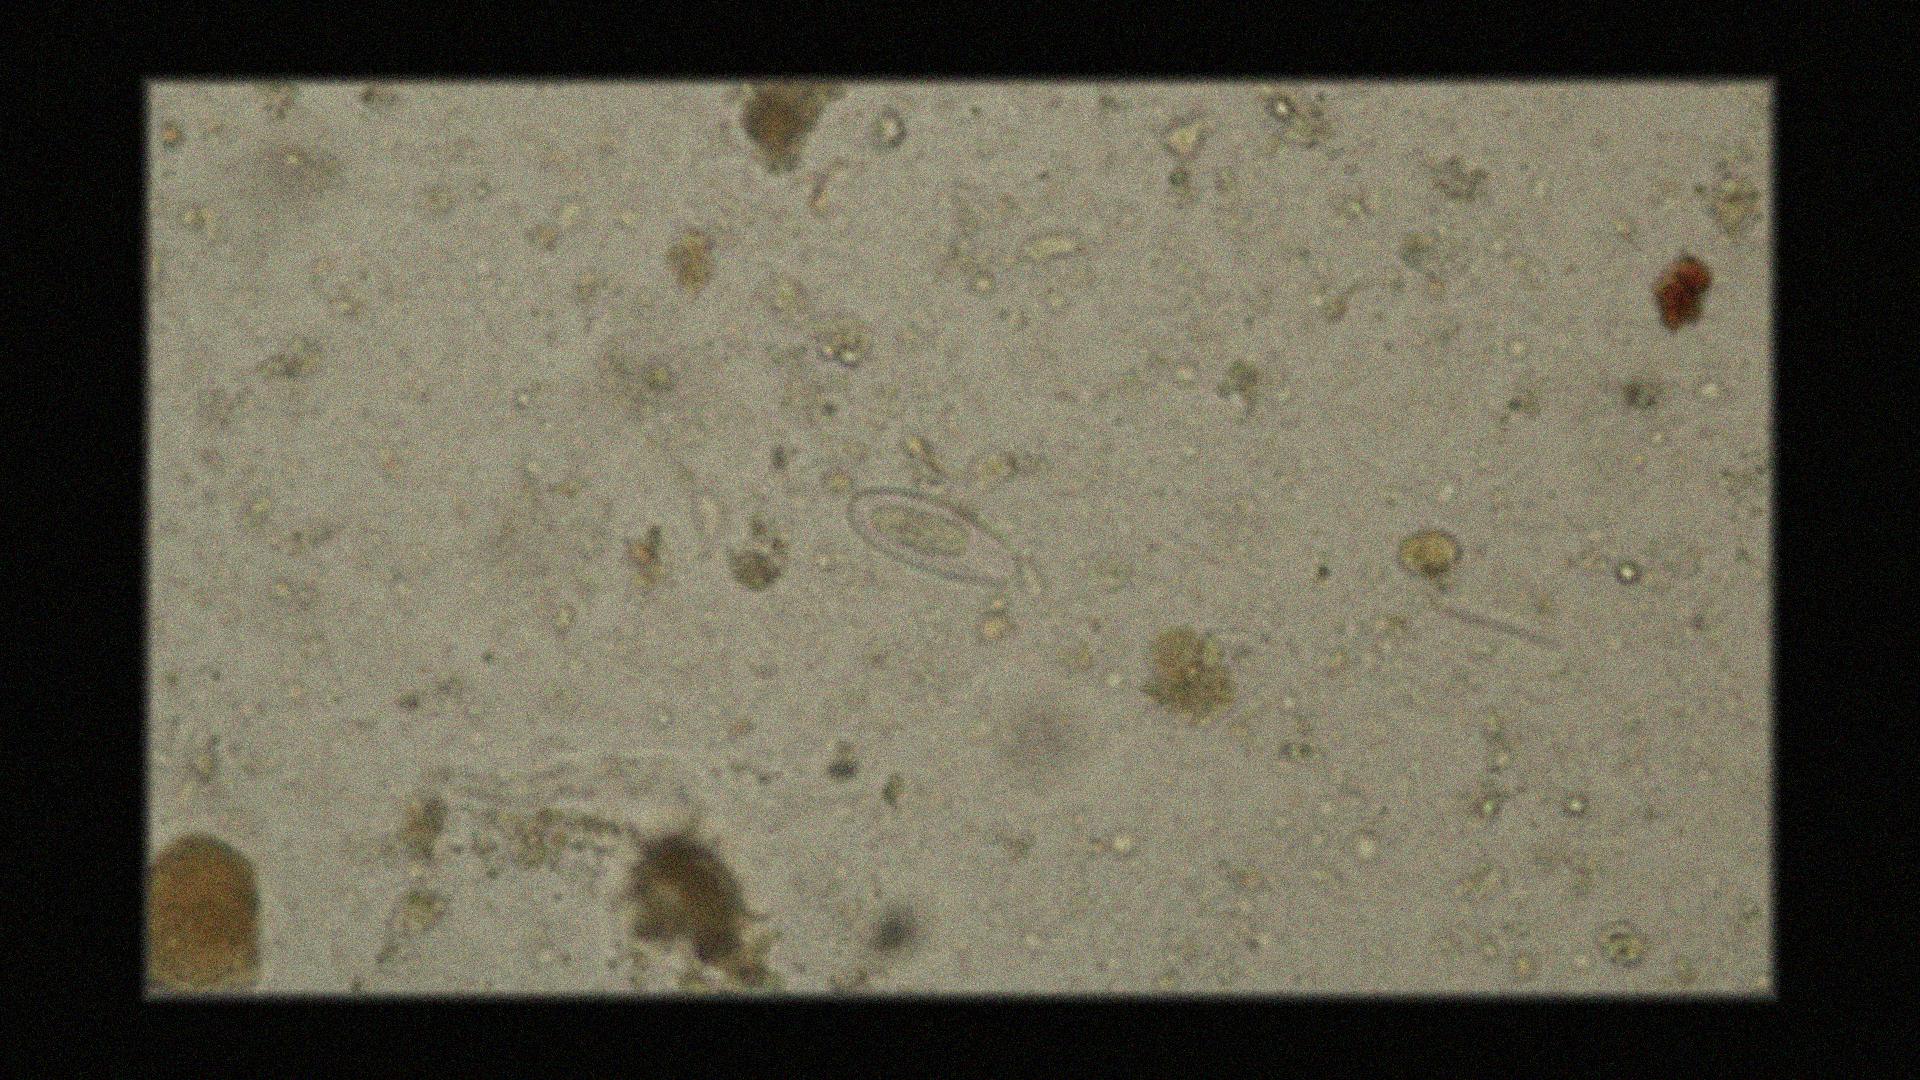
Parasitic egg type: Enterobius vermicularis